Question: I have this table and the query I give returns wrong results, I am not sure where the problem is
1. the date comparisons
or
1. structure of the query
The query if not clear in the image is :
'''
select * from transact where item_code='msft234' or item_code='hp550x' and transact_date>=STR_TO_DATE('06-07-2013','%d-%m-%Y') and transact_date<=STR_TO_DATE('12-07-2013','%d-%m-%Y')
'''

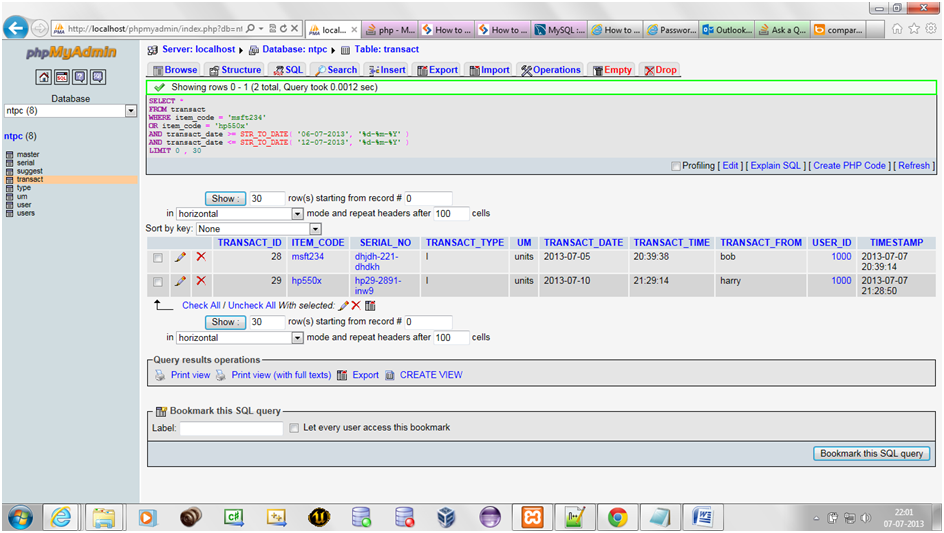
Answer: Your query employs a wrong syntax:
'''
WHERE item_code='msft234' OR item_code='hp550x'
AND transact_date>=STR_TO_DATE('06-07-2013','%d-%m-%Y')
AND transact_date<=STR_TO_DATE('12-07-2013','%d-%m-%Y')
'''
since AND priority is higher, it means that it will be satisfied if you get hp550x in that date interval, you get 'msft234' .
You have to put the 'OR''ed item codes in parentheses: '(item_code='..' OR item_code='..' OR ..)', or use 'IN': e.g.
'''
SELECT * FROM transact
WHERE item_code IN ('msft234', 'hp550x')
AND transact_date BETWEEN
STR_TO_DATE('06-07-2013','%d-%m-%Y')
AND
STR_TO_DATE('12-07-2013','%d-%m-%Y')
'''
Also, depending on the type you select for the date fields, consider that for a date to be "less or equal than 12-07-2013", it has to be less or equal than 12-07-2013 at 00:00, i.e., almost the latest date that will match is 11-07-2013 at 23:59:59.
So "less or equal than 12-07" will actually unless it happens to have been inserted exactly at midnight.
If you insert rows by only specifying the , then it will very probably work - the rows will be input at midnight and matched at midnight. But if (some) rows are entered with the full datetime, e.g. because they're type datetime and updated with 'NOW()', then they will match.